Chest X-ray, PA view. Patient: 61 years old, sex F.
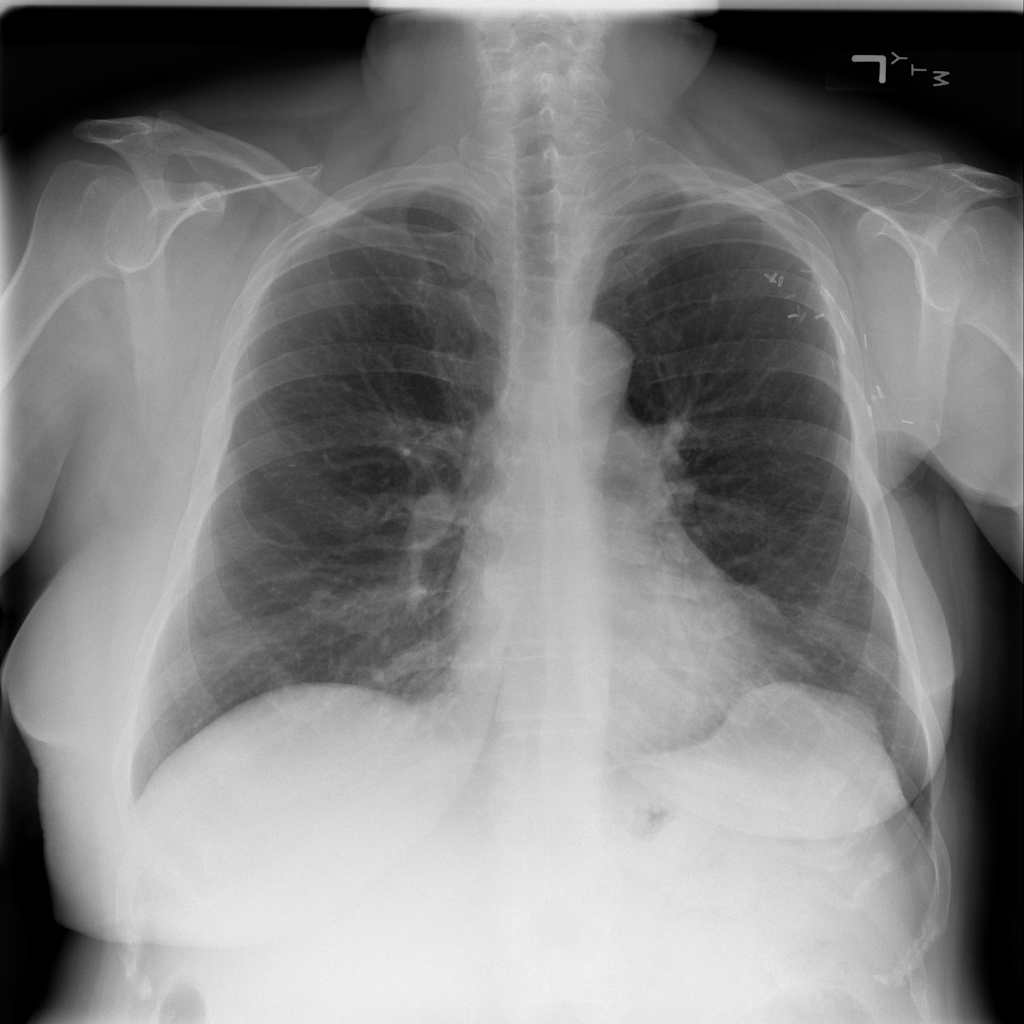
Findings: No Finding